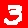
Digit: 3